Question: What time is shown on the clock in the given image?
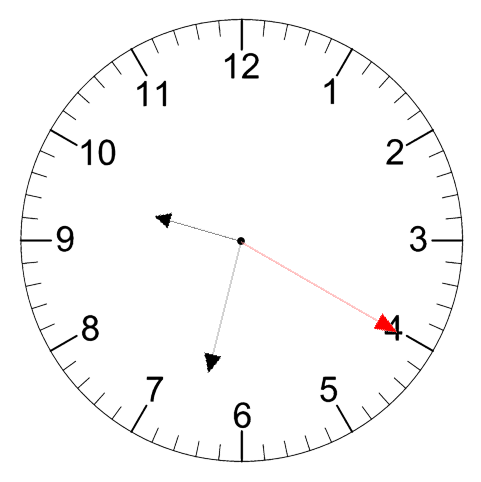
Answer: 09:32:20